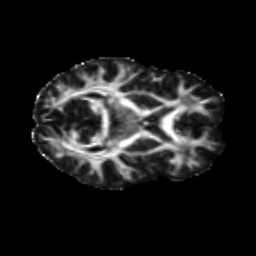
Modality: FA
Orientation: axial
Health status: ill
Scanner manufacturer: siemens
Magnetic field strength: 3 T
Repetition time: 14.1 s
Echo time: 0.098 s